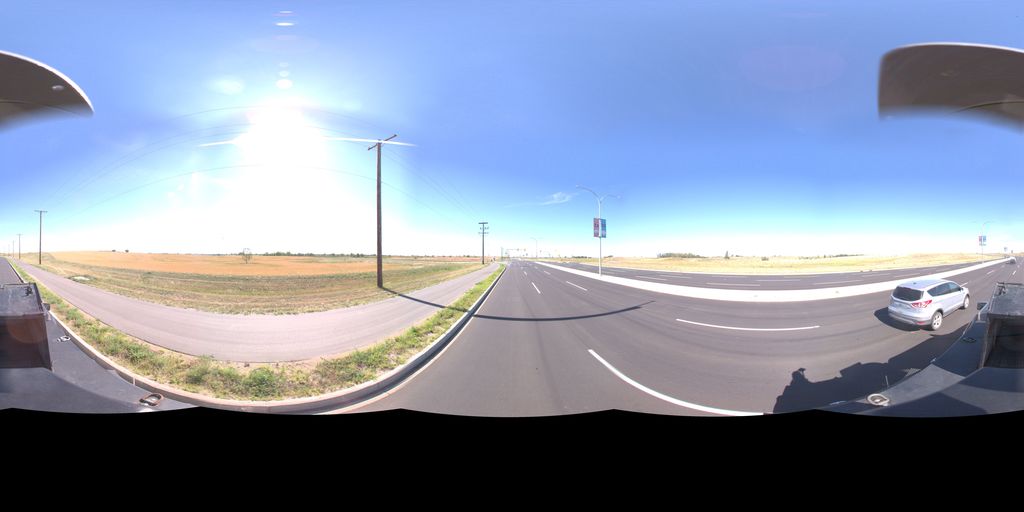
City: saskatoon